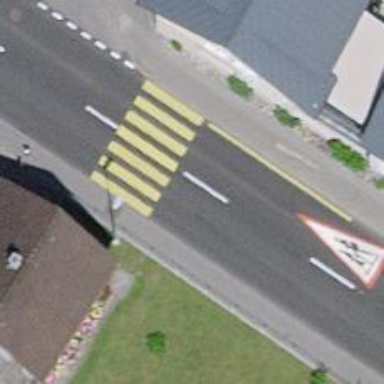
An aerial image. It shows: Uncontrolled zebra crossing.